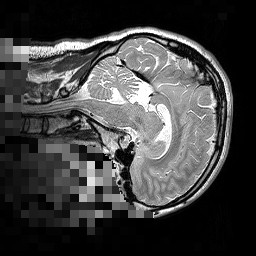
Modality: T2w
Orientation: sagittal
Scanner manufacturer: siemens
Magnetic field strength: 3 T
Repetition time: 2.5 s
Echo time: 0.144 s